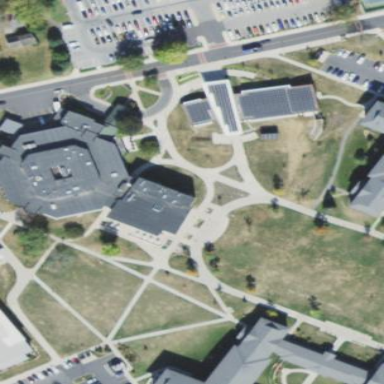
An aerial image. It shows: View of university building.